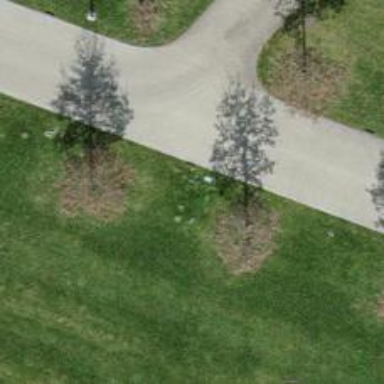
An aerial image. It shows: Single tag "natural: tree."